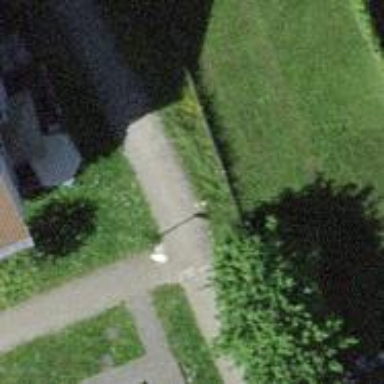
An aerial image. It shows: Asphalt footway with no sidewalk.